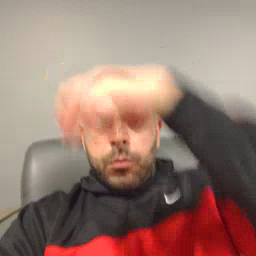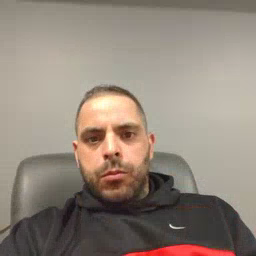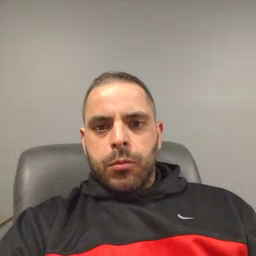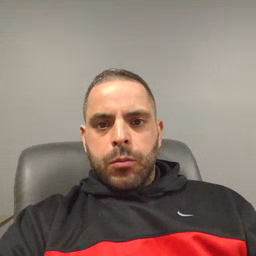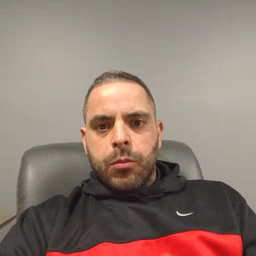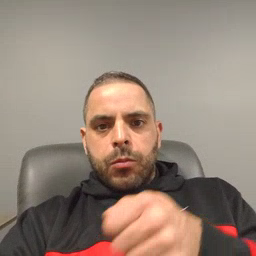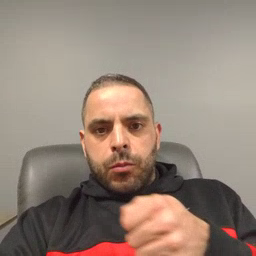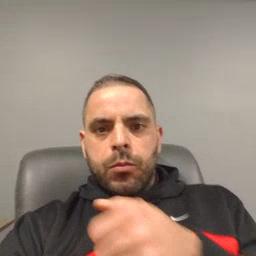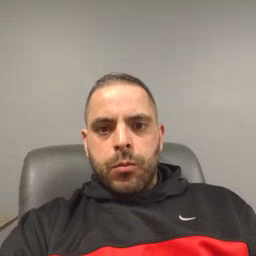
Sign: drawer